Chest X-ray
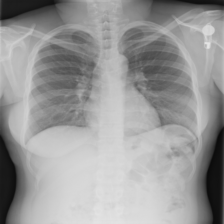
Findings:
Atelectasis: negative
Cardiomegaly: negative
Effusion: negative
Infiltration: negative
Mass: negative
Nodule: negative
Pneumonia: negative
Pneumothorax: negative
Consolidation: negative
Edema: negative
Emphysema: negative
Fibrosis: negative
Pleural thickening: negative
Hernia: negative